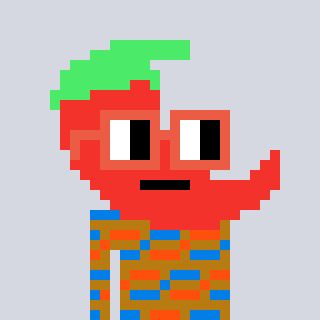
a pixel art character with square orange glasses, a chilli-shaped head and a gold-colored body on a cool background